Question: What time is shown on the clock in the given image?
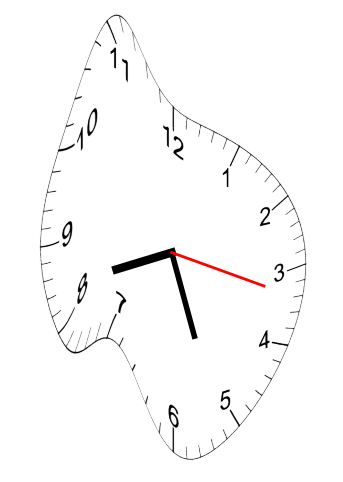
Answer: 08:26:17